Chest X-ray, PA view. Patient: 66 years old, sex M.
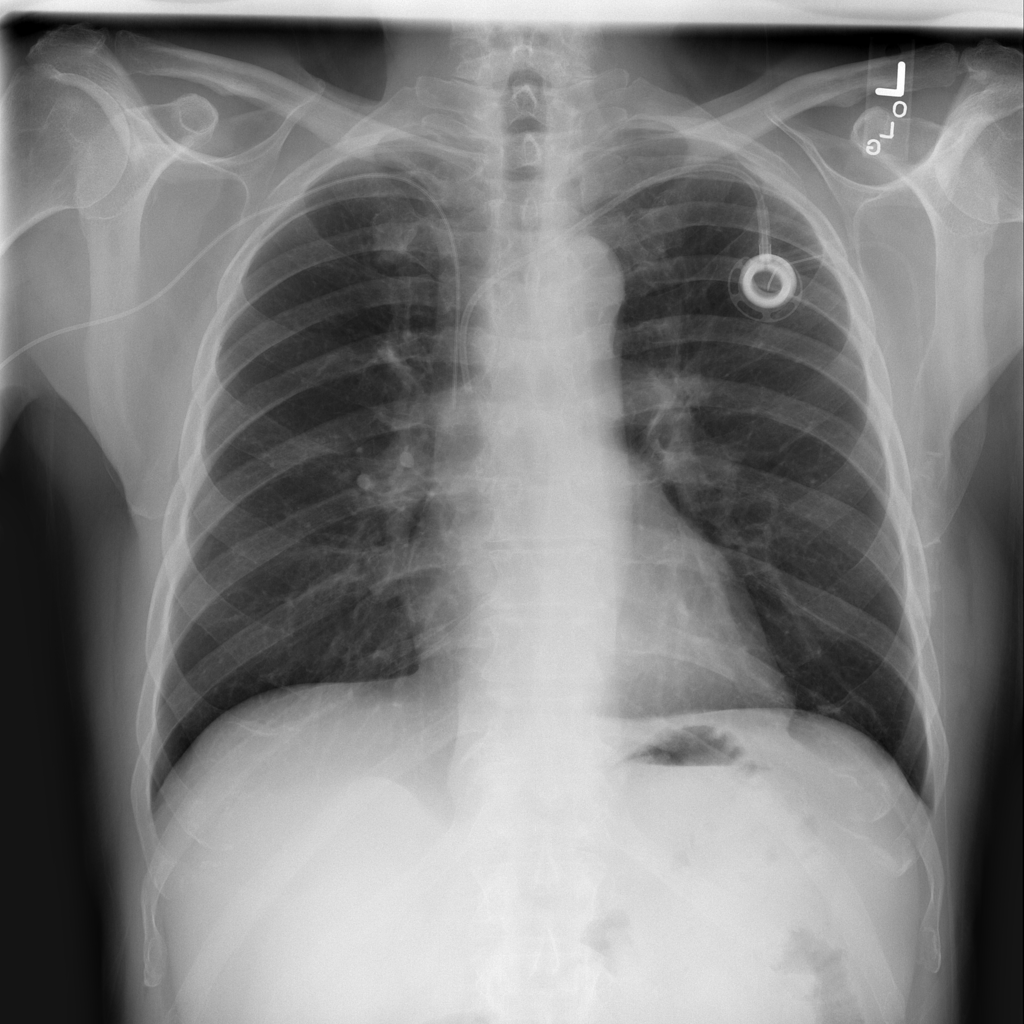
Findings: No Finding